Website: lowes
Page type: account-selection
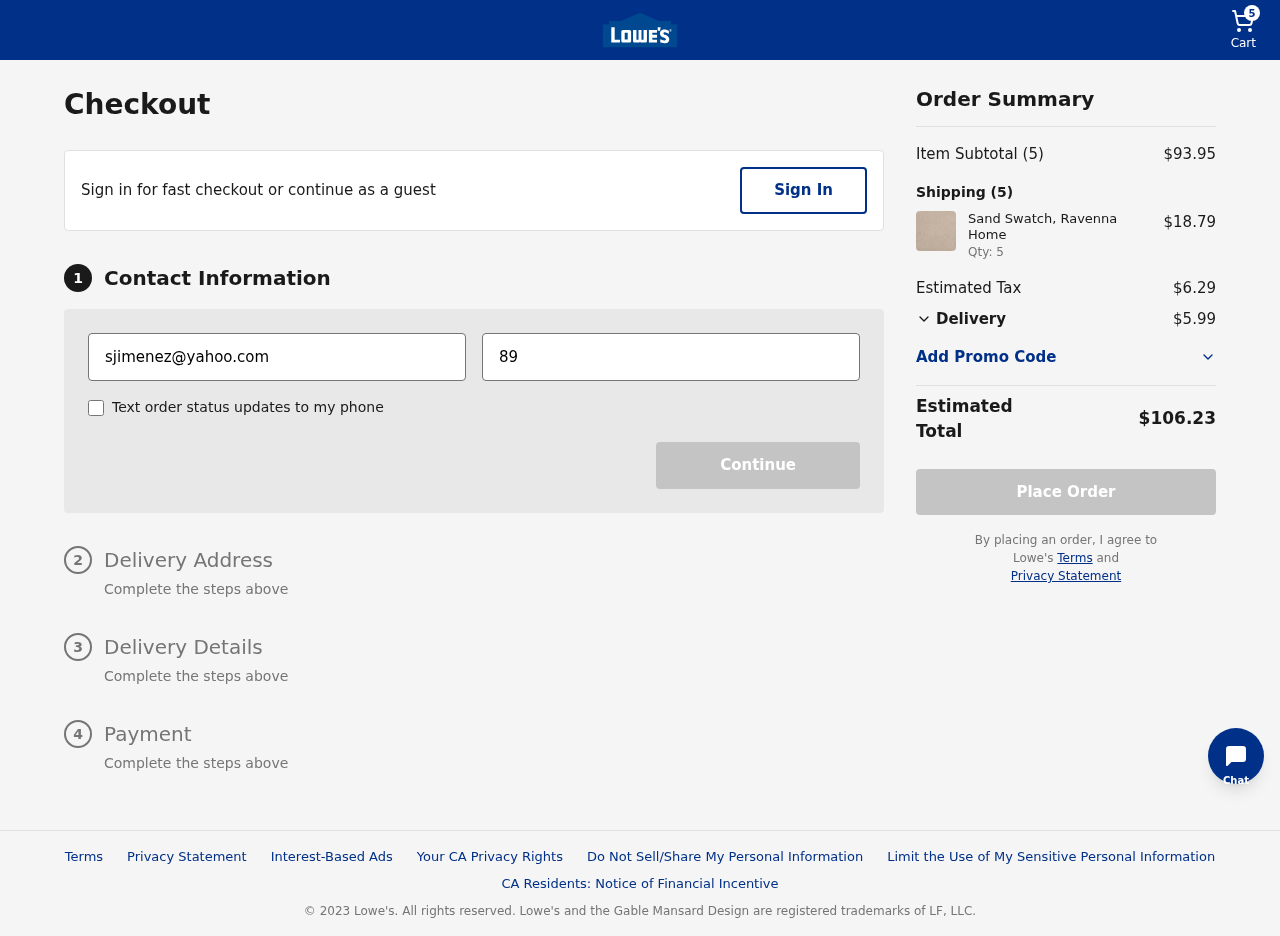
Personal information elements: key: PII_EMAIL
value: sjimenez@yahoo.com
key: PII_PHONE
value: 8917813219
Product elements: key: PRODUCT1_NAME
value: Sand Swatch, Ravenna Home
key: PRODUCT1_PRICE
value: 18.79
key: PRODUCT1_QUANTITY
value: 5
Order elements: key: ORDER_NUM_ITEMS
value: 5
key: ORDER_SUBTOTAL
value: $93.95
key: ORDER_TAX
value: $6.29
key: ORDER_SHIPPING_COST
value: $5.99
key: ORDER_TOTAL
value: $106.23